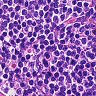
Metastatic tissue present: no